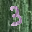
Label: 3